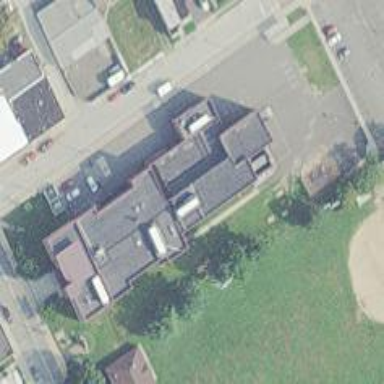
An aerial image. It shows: School.